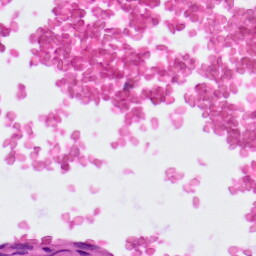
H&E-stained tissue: Lung